Question: What daily data option is checked?
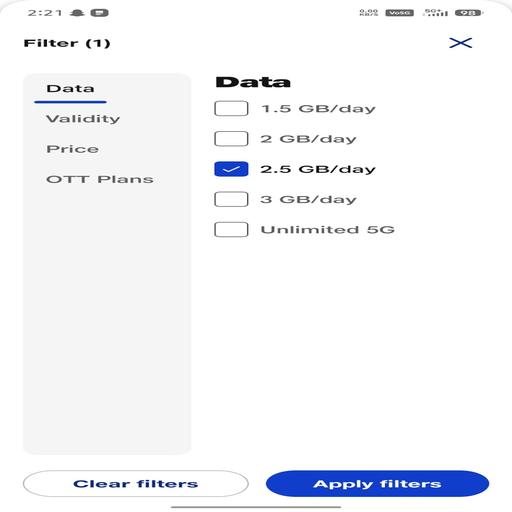
Answer: 2.5 GB/day